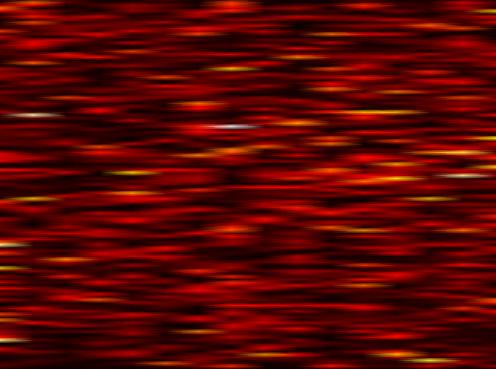
Label: OFDM